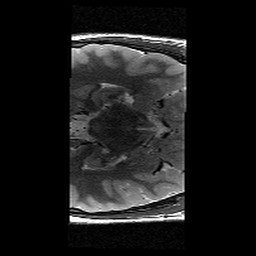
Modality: T2w
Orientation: axial
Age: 13
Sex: male
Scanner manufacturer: siemens
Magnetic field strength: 3 T
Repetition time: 9.23 s
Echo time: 0.067 s